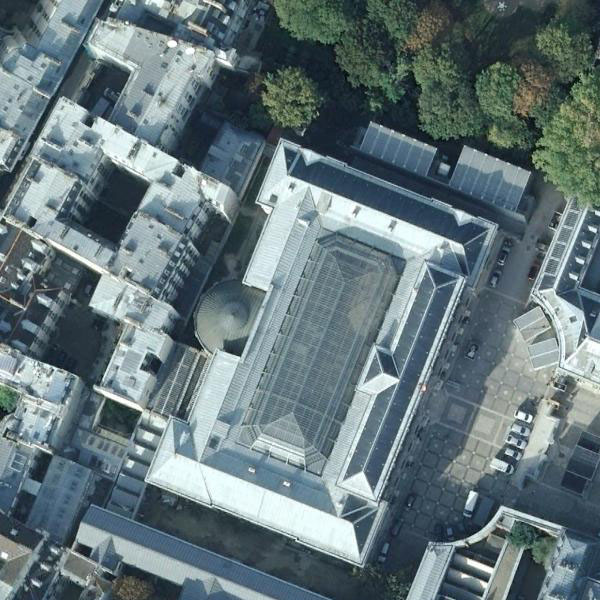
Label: Church